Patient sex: M
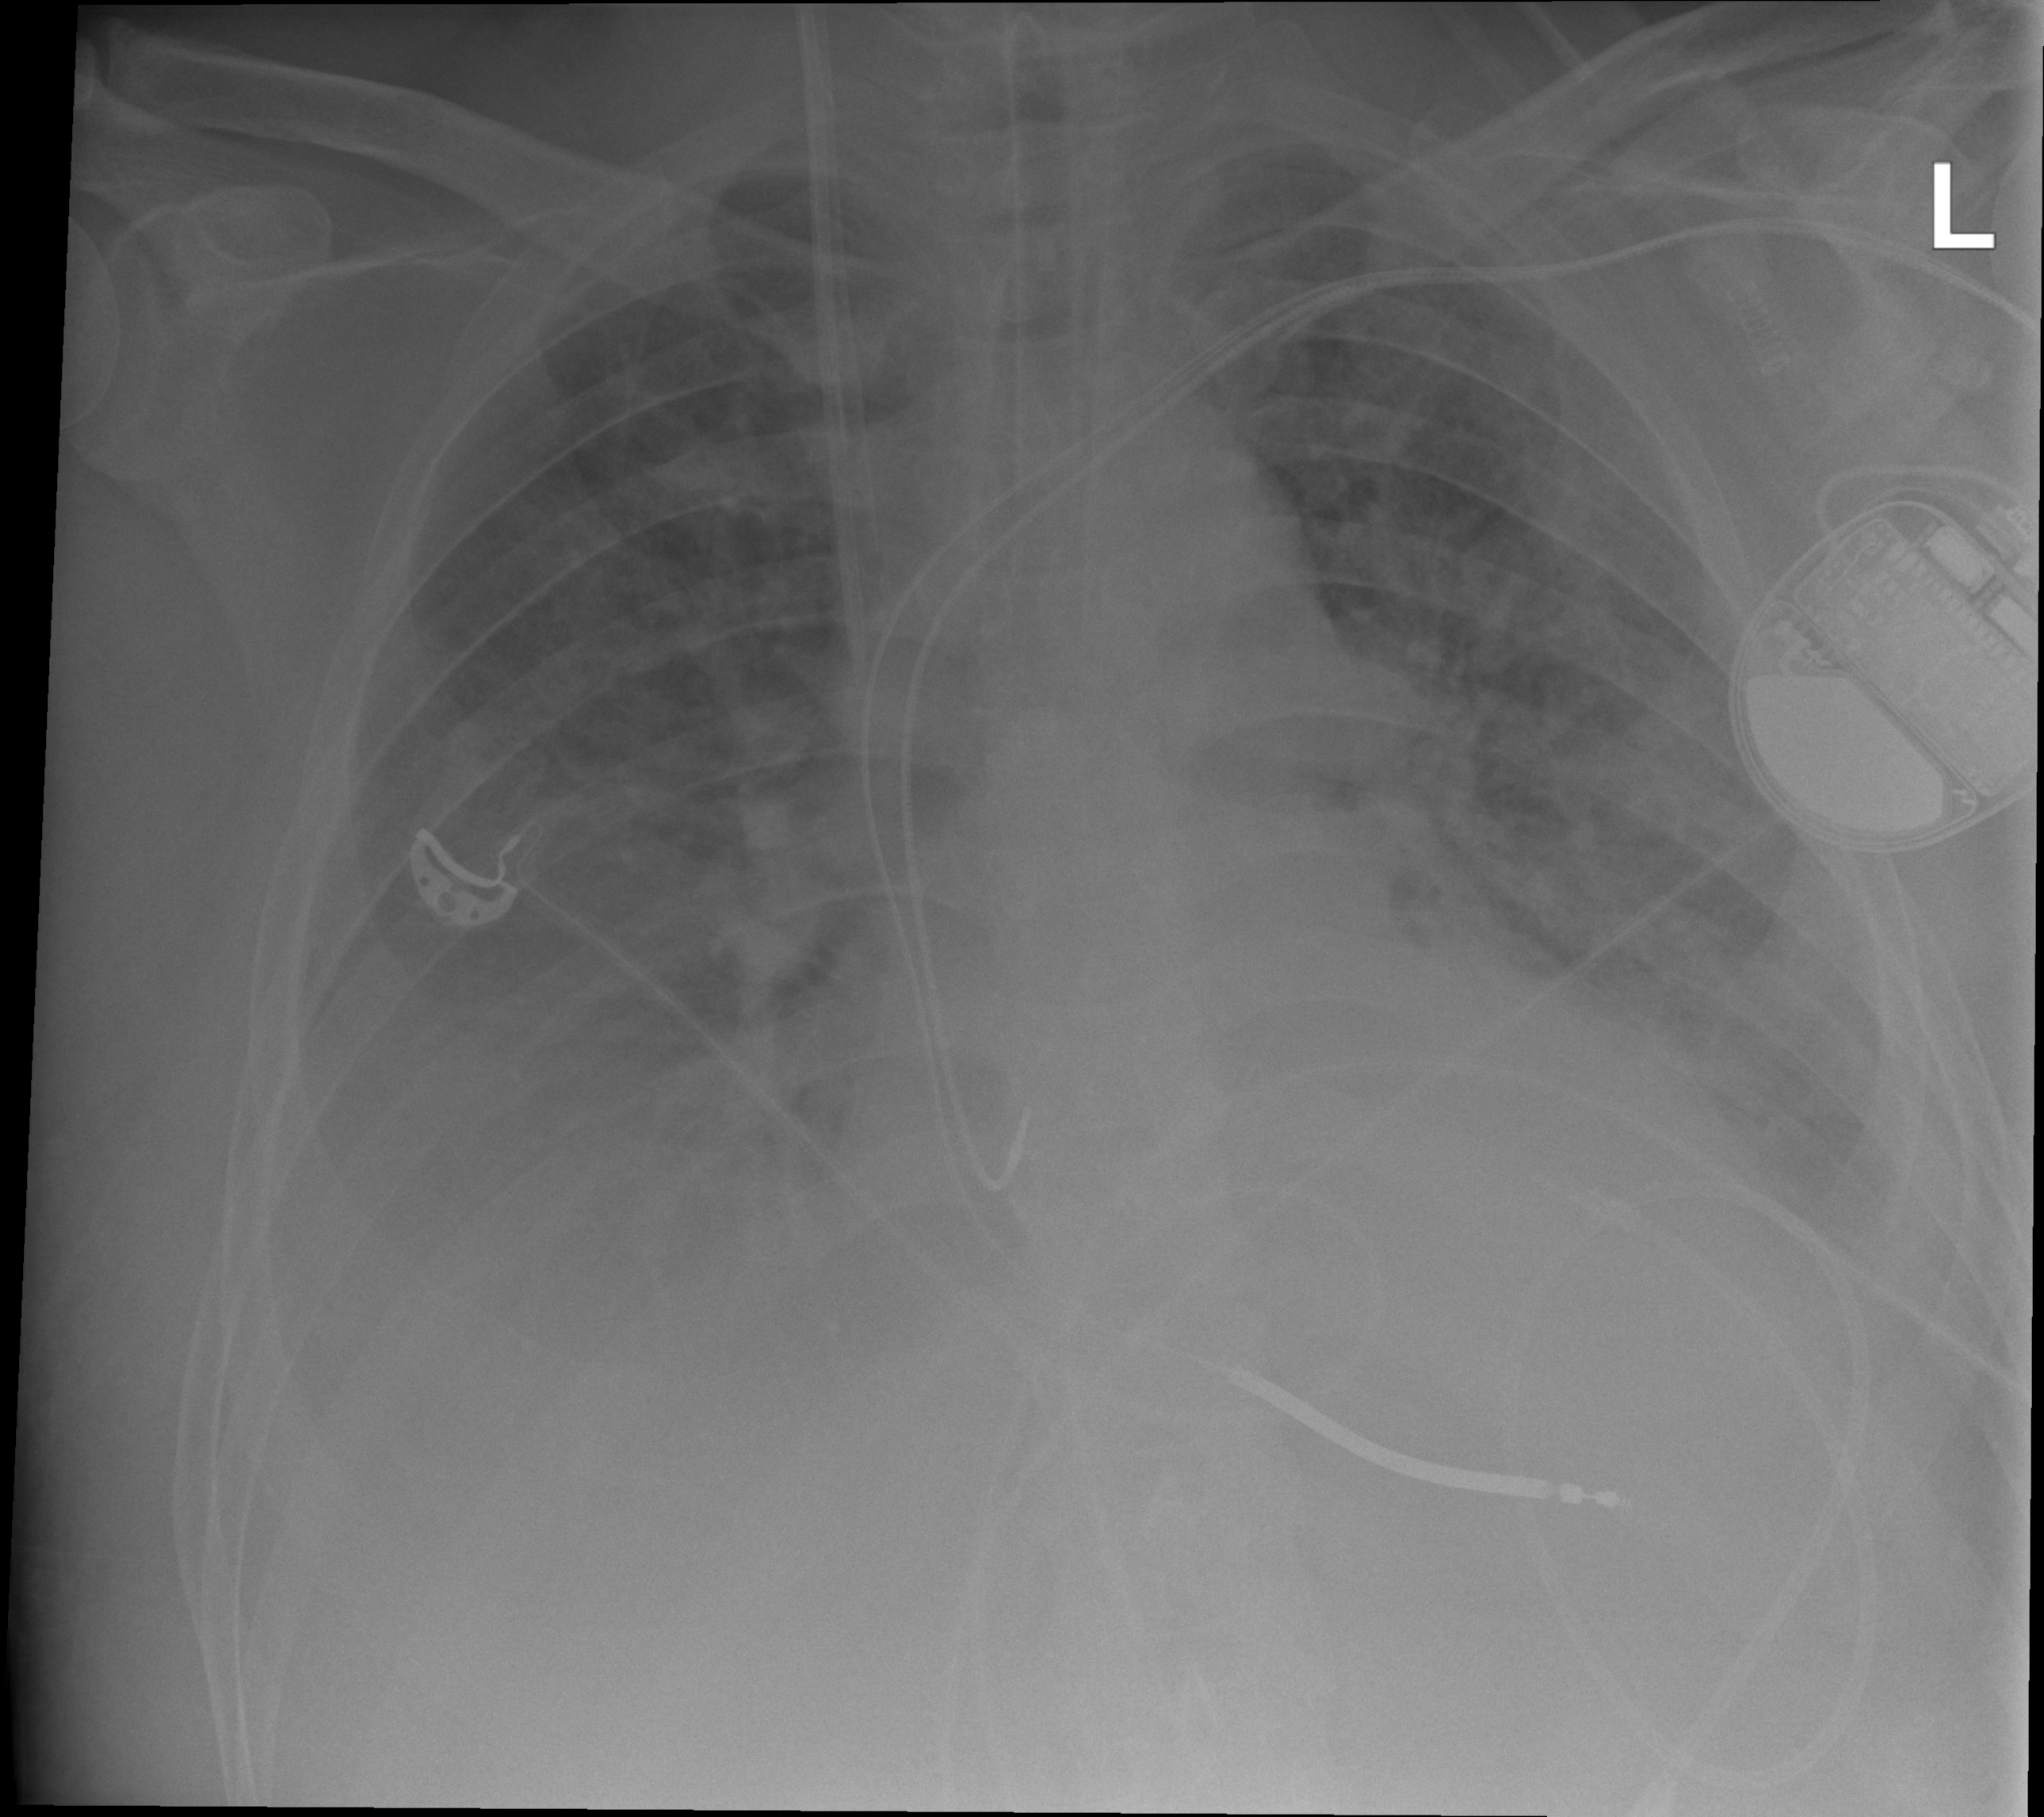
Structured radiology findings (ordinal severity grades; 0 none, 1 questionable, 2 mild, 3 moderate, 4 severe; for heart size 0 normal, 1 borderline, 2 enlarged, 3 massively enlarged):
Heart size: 1
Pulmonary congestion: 3
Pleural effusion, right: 3
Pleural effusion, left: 3
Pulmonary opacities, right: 2
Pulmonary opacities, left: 2
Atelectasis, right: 3
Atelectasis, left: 0